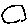
Label: circle